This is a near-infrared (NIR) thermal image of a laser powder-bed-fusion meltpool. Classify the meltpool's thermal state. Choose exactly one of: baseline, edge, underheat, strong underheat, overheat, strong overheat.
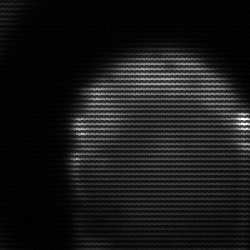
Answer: edge